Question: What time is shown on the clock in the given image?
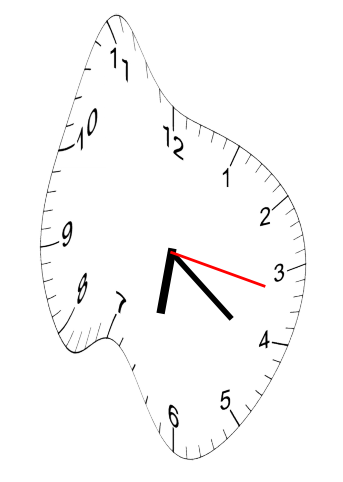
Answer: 06:21:17